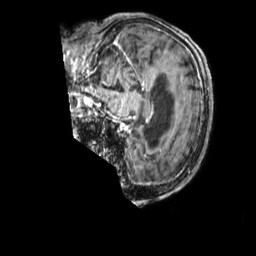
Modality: T1w
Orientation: sagittal
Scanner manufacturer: philips
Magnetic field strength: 3 T
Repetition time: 0.009825 s
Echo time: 0.004597 s